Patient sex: F
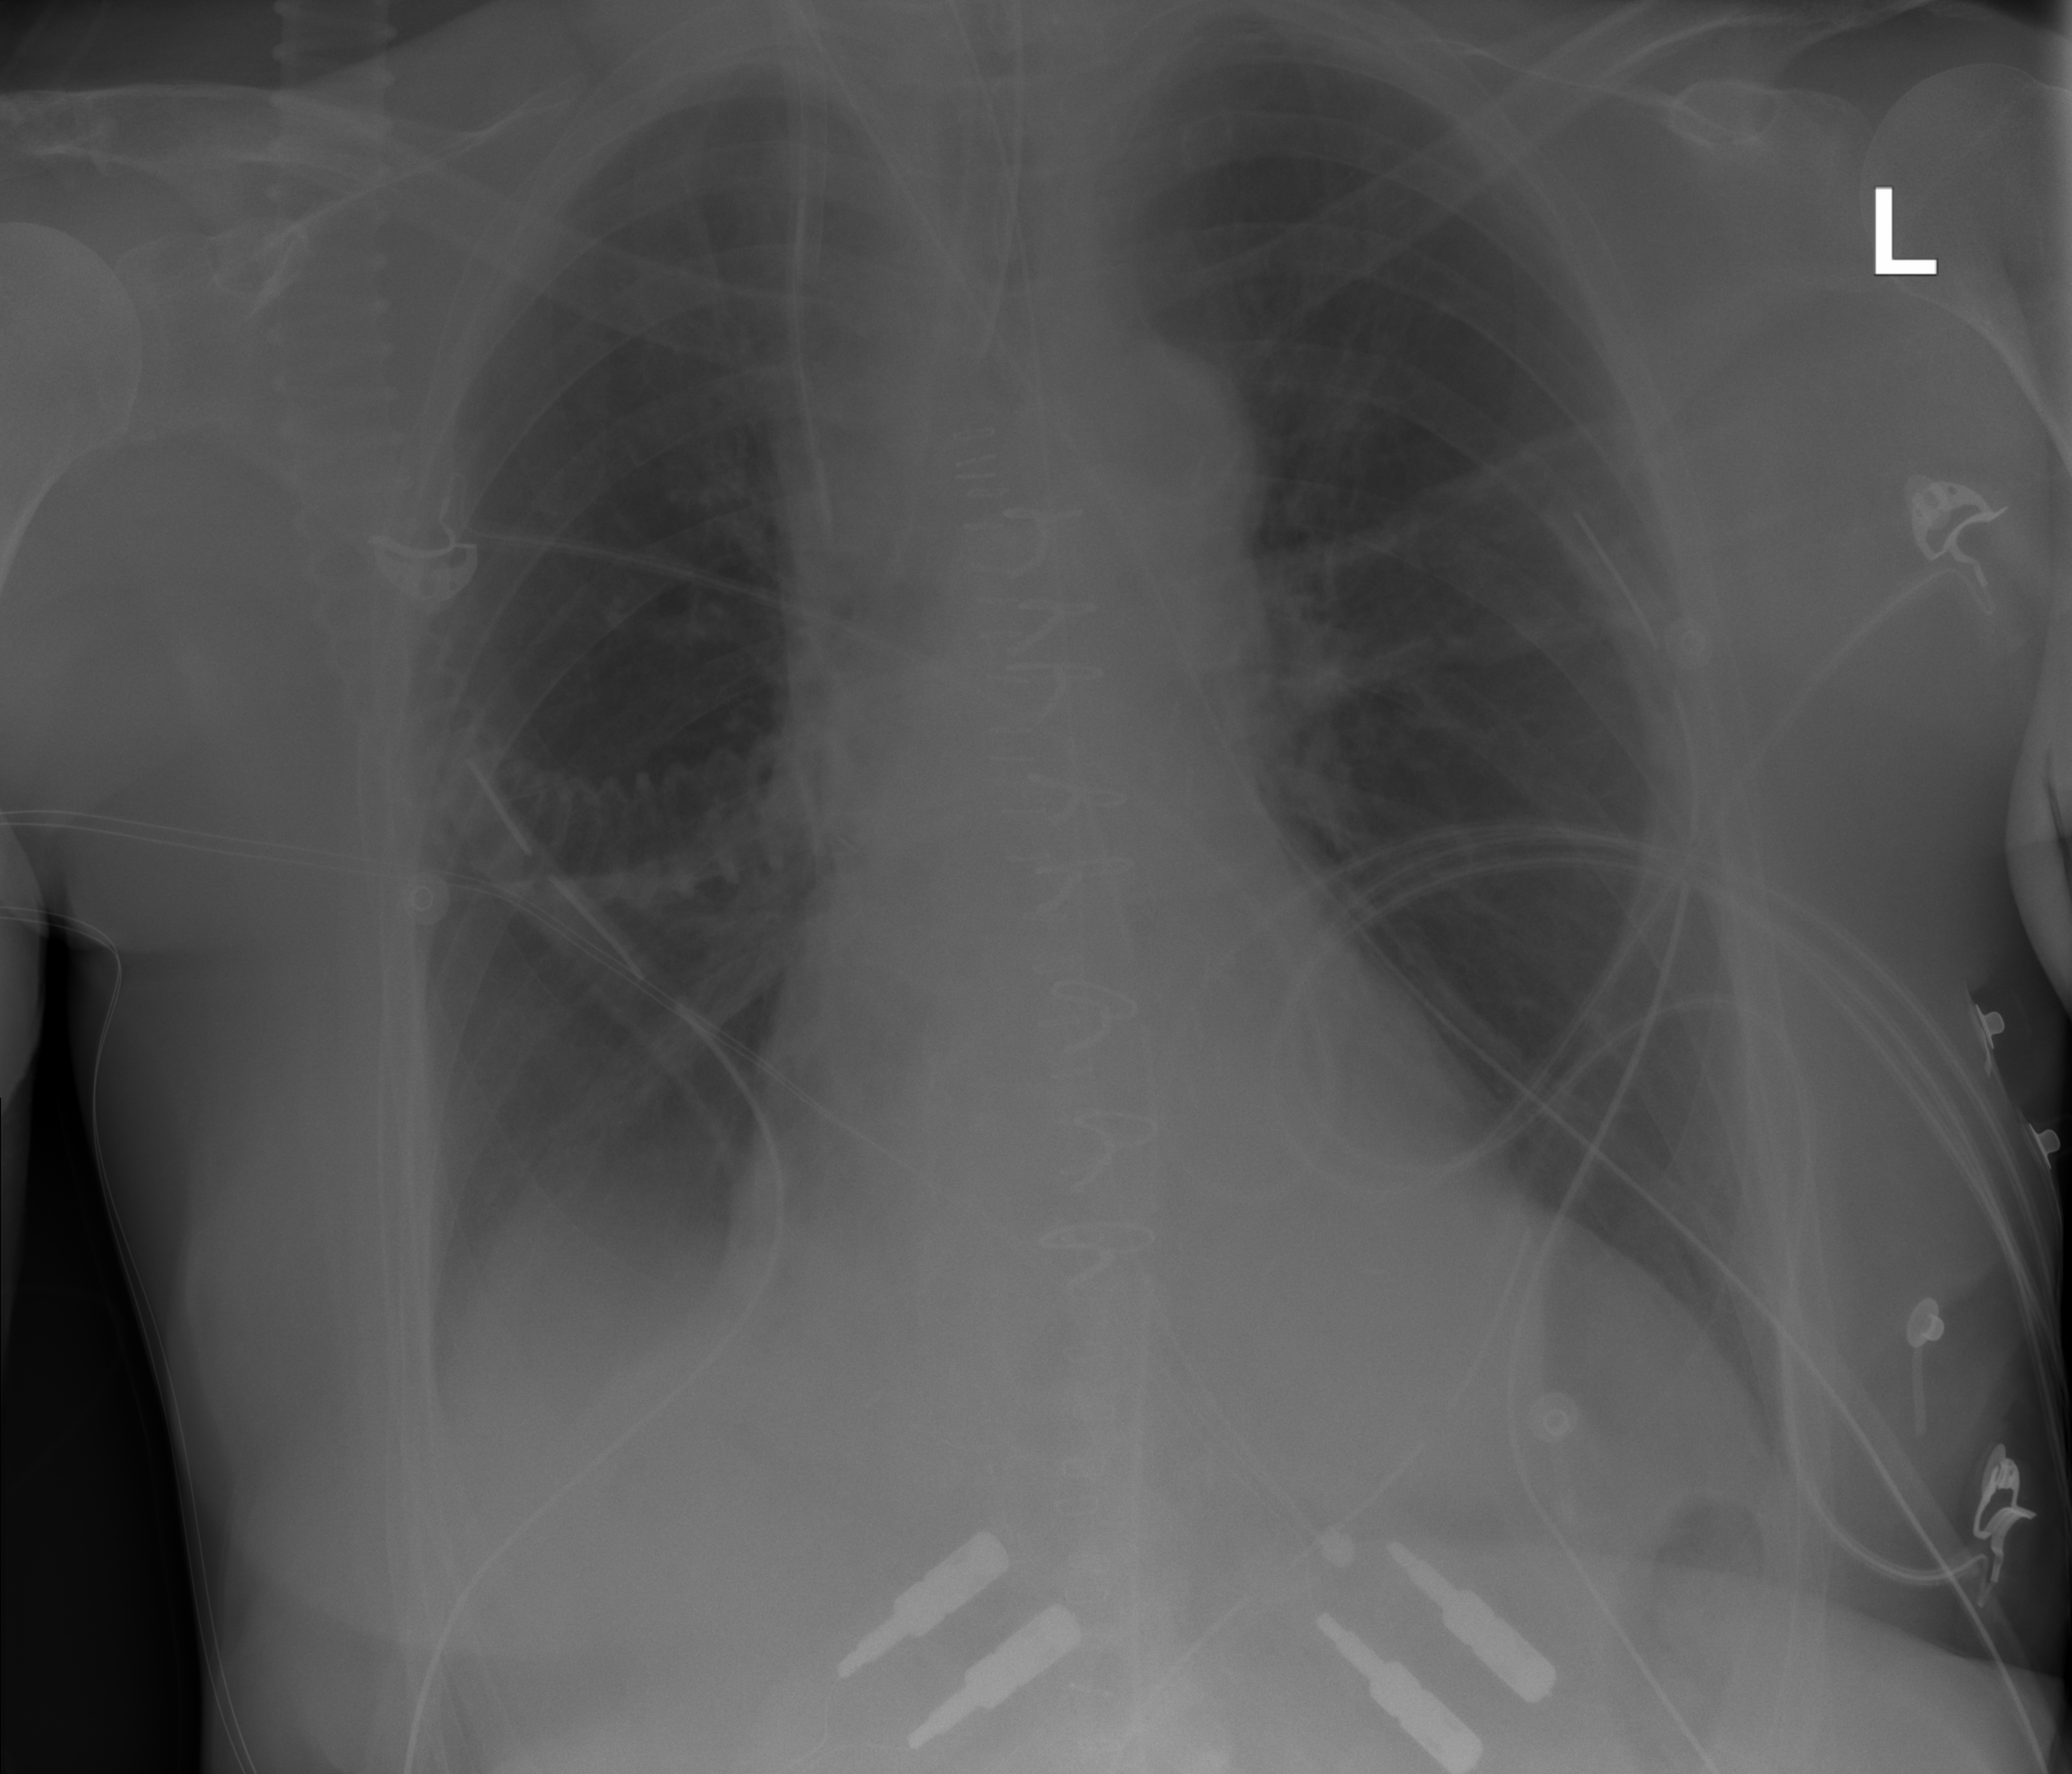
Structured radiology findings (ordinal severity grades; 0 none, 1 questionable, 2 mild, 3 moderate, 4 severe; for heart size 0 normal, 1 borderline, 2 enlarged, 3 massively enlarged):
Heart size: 0
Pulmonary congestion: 0
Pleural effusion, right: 0
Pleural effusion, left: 0
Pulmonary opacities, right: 0
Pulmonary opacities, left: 0
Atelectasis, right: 2
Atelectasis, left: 0